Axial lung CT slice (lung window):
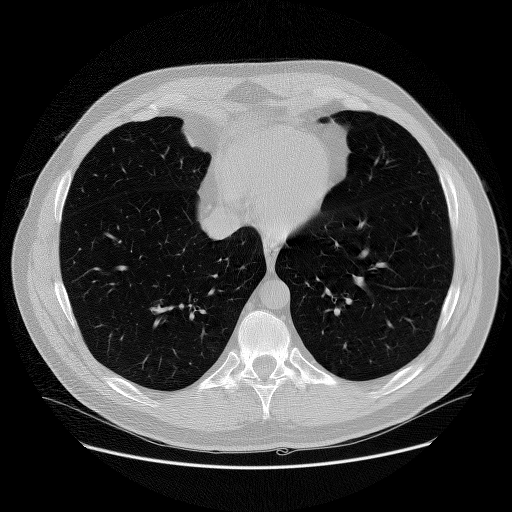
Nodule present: no